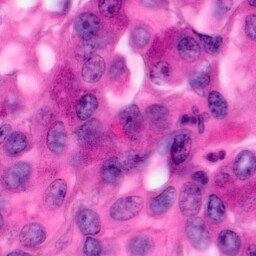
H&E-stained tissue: Pancreatic